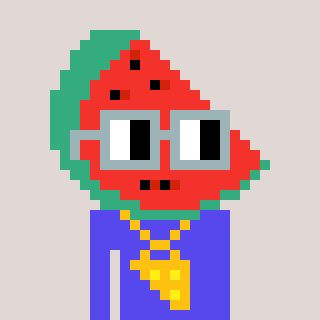
a pixel art character with square dark gray glasses, a watermelon-shaped head and a computerblue-colored body on a warm background